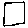
Label: square